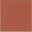
Piece: xx